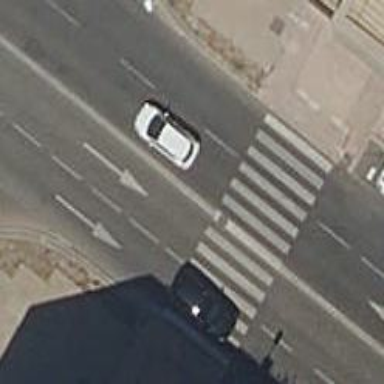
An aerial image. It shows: Marked road crossing.